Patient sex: M
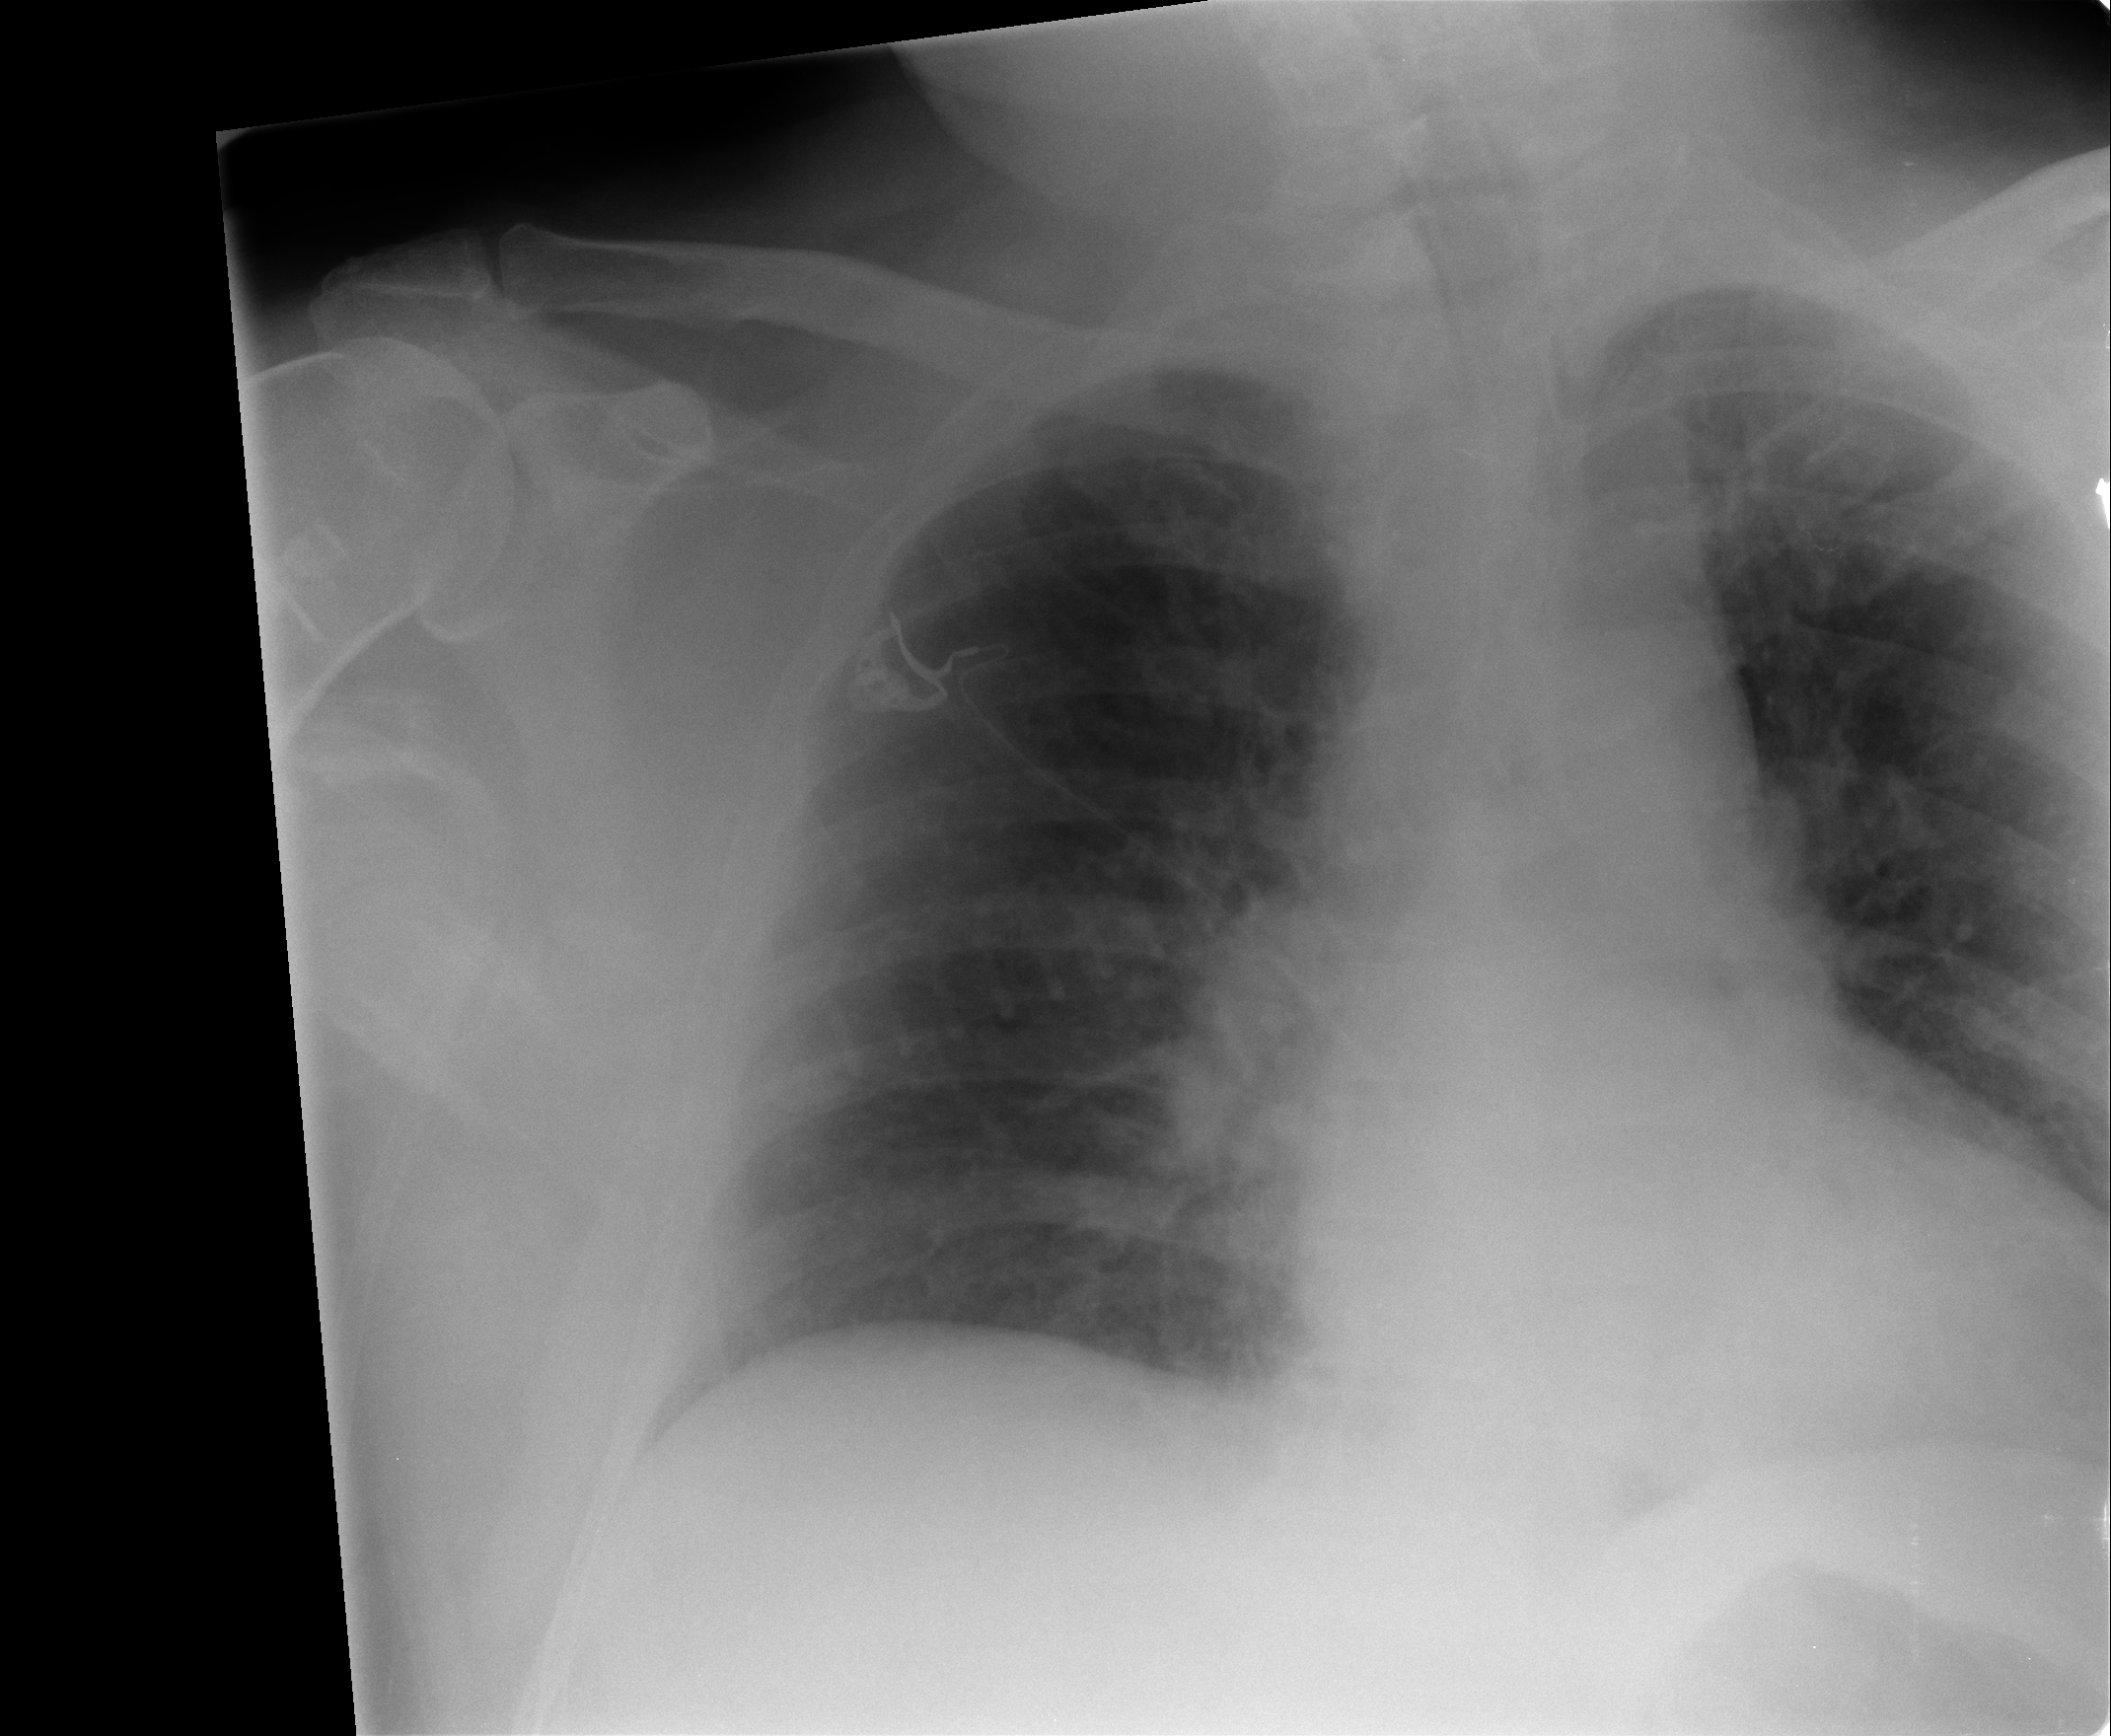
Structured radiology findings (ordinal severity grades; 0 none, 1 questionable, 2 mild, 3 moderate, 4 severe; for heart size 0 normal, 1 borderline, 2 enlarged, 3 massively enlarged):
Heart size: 0
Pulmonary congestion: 1
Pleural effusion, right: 0
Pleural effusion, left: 0
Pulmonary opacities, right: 0
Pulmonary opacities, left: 0
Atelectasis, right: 0
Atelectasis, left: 1